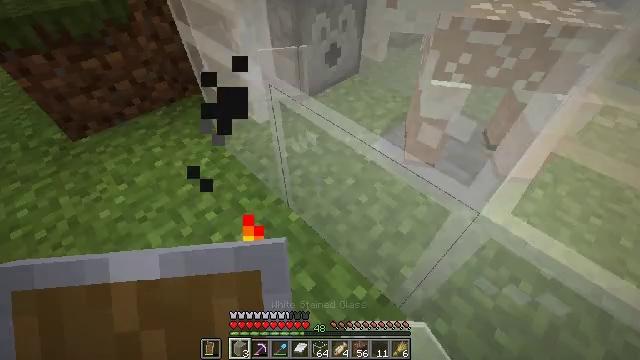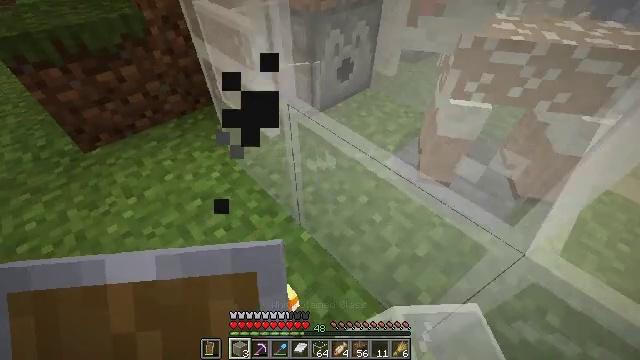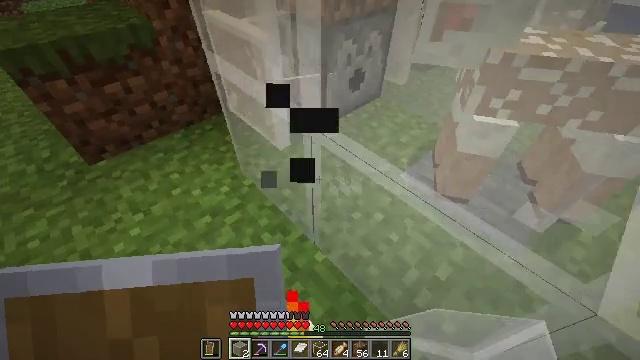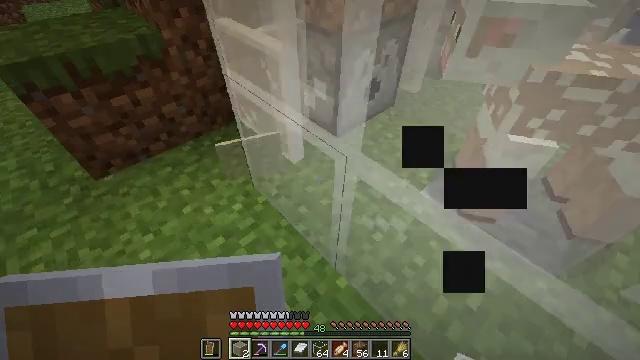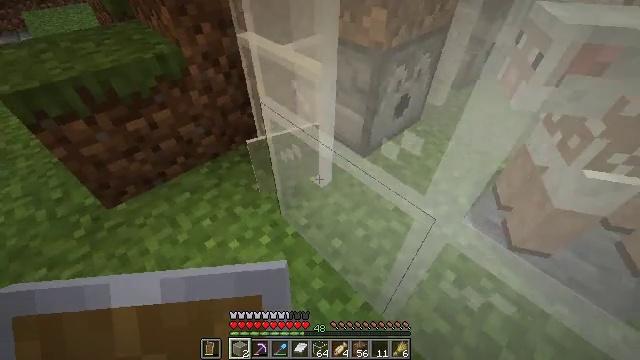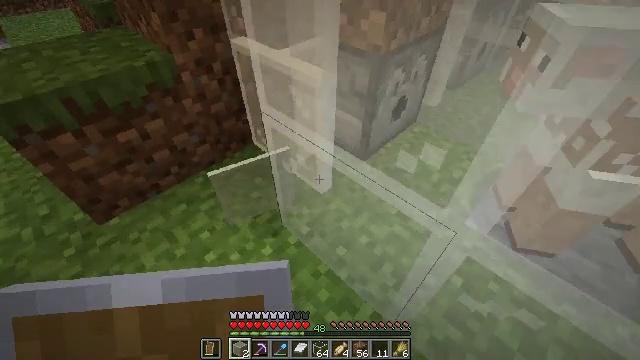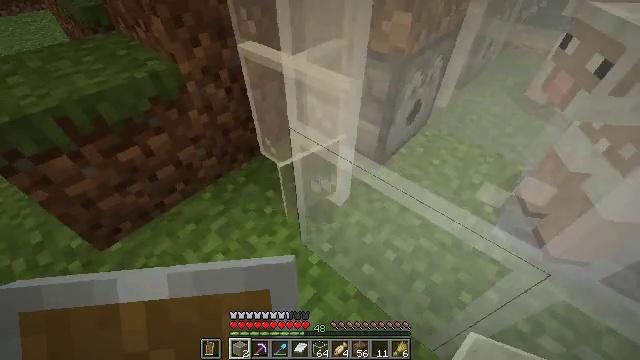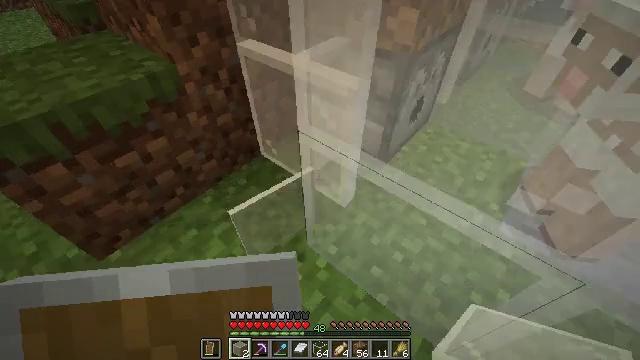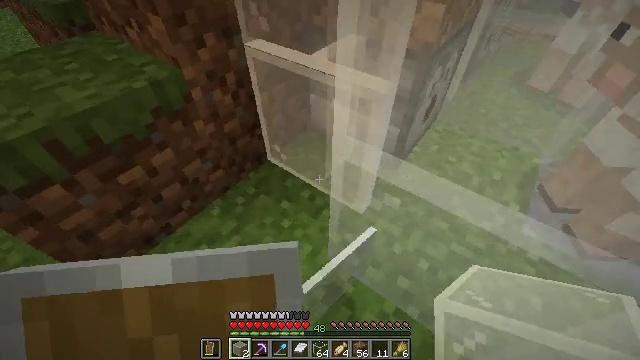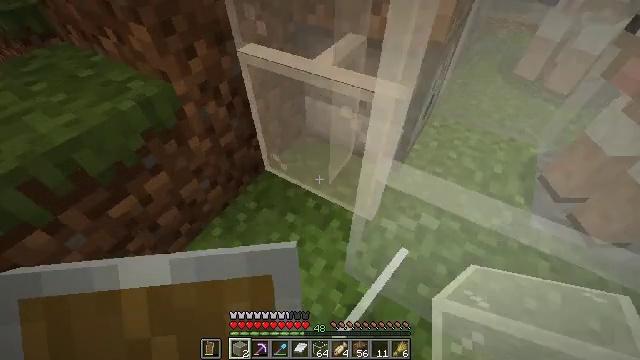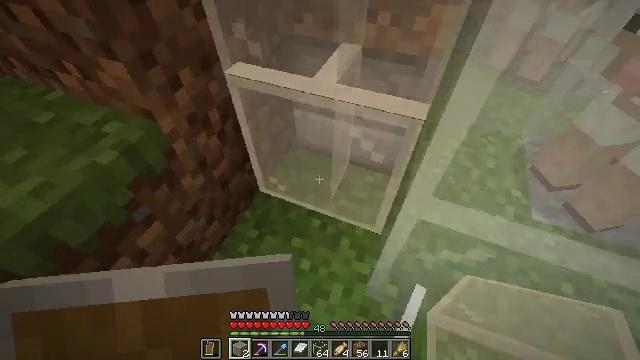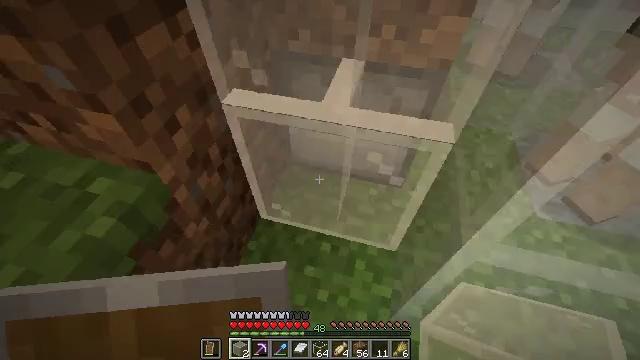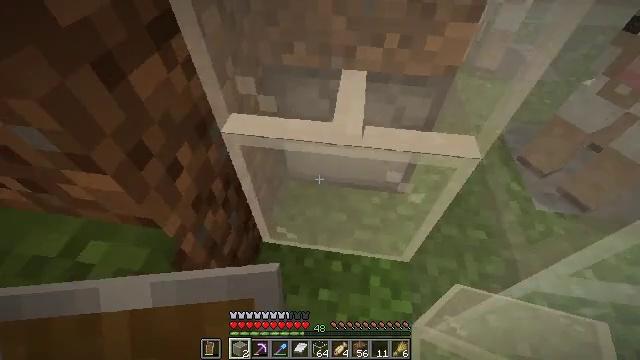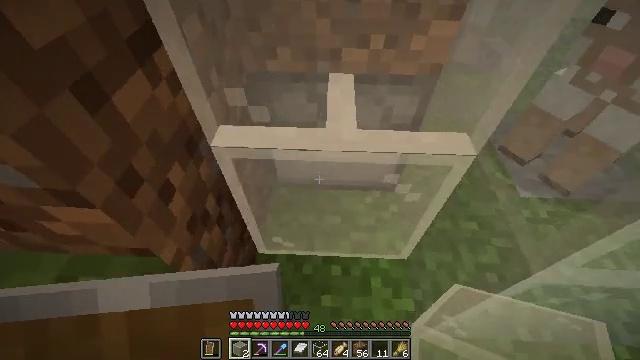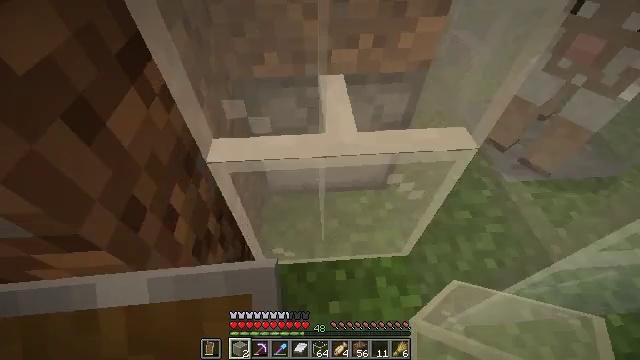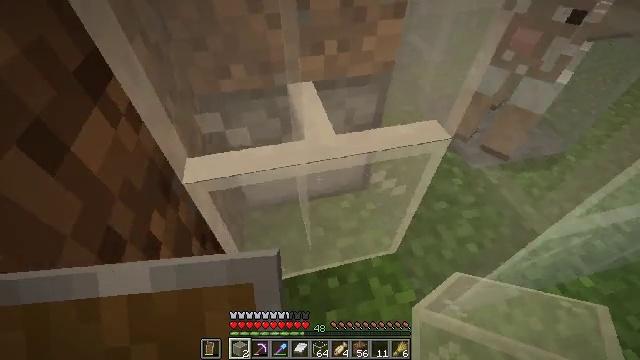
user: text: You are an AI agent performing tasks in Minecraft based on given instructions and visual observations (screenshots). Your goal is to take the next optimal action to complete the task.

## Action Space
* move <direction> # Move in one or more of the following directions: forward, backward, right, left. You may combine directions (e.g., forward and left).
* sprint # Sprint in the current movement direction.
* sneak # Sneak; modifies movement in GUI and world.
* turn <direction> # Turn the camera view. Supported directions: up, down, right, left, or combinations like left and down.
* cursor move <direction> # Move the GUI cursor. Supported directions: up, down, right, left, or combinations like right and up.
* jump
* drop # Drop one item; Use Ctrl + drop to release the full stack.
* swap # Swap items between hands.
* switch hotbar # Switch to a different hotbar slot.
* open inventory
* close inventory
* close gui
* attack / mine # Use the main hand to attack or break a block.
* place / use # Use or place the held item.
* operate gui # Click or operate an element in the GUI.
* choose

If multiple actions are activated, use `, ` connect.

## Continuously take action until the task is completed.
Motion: motion action
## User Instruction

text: Break the white stained glass pane.
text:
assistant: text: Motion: move forward and move left, turn left and up
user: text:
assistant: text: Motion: move forward and move left
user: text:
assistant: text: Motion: move forward and move left
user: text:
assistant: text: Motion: move forward and move left
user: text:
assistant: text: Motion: move forward and move left, turn right
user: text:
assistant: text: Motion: move forward and move left, turn right
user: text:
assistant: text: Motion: move forward and move left, turn right
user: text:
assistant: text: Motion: move forward and move left, turn right
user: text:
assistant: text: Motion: move forward and move left, turn right and down
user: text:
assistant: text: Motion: move forward and move left, turn right and down
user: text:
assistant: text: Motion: move forward and move left, turn right
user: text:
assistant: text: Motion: move forward and move left, turn right
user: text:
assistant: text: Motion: turn right
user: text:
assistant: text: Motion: turn right
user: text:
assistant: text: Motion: turn right and up
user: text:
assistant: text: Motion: turn right
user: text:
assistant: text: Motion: turn right
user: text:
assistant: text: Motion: move back, turn right
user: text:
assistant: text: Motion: move back, turn right
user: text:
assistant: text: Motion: move back and move right, turn right
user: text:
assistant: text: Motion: move back and move right, turn right and up
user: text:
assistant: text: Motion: move right, turn right and up
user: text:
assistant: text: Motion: move right, turn right and up
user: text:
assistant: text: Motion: move forward and move right, turn up
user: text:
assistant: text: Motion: move forward and move right, turn up
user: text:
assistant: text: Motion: move forward and move right, turn up
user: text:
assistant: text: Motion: move forward and move right, turn left and up
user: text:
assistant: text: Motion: move forward and move right, turn left and up
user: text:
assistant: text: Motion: move forward and move right, turn left and up
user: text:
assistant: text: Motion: move forward and move right, turn left